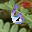
Label: 6